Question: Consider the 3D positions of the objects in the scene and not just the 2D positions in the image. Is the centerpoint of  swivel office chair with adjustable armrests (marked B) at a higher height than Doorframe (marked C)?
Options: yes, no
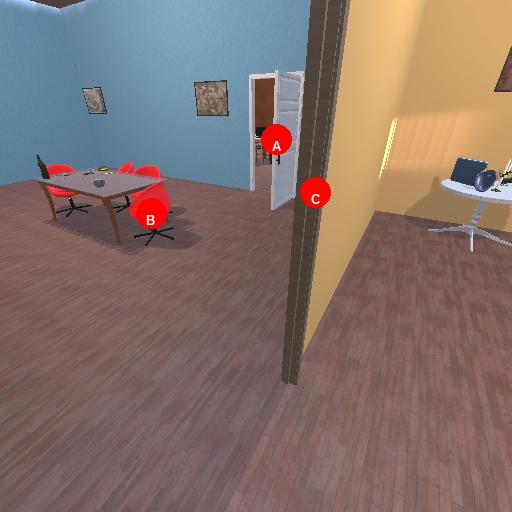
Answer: yes